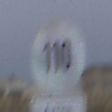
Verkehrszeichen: Geschwindigkeit110
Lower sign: ZeitangabenMitBeschraenkungAufWochentage4
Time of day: SunriseSunset
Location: Outdoor (Beach)
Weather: Overcast
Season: NotSpecified
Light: Natural